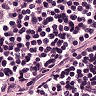
Metastatic tissue present: no